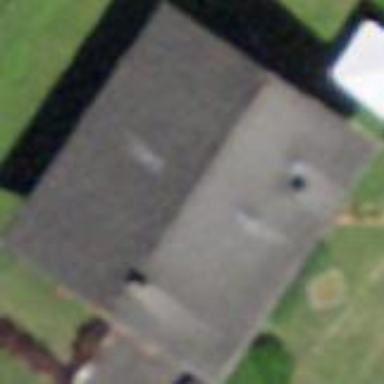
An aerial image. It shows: Simple and straightforward house.